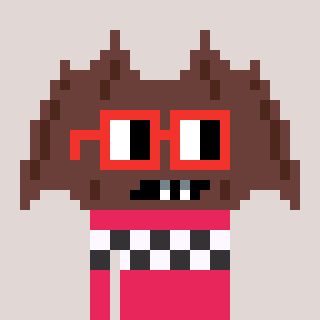
a pixel art character with square red glasses, a bat-shaped head and a redpinkish-colored body on a warm background